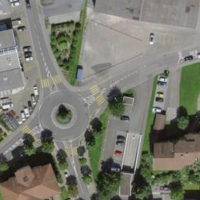
EUNIS habitat code: 55
Species observed at this site:
Milvus milvus